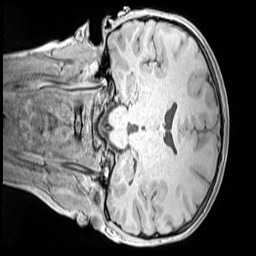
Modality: MP2RAGE
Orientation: coronal
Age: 12
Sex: female
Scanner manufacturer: siemens
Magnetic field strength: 3 T
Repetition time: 4 s
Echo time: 0.00299 s